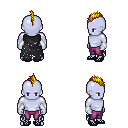
a pixel art fantasy rpg character, male body template, dark elf, purple skin, black tattered cape, magenta pants, blonde mohawk hairstyle, white cloth bracers, ghillies, four views (front, back, left, right), 2x2 character sprite sheet, small pixel art, hard edges, no anti-aliasing